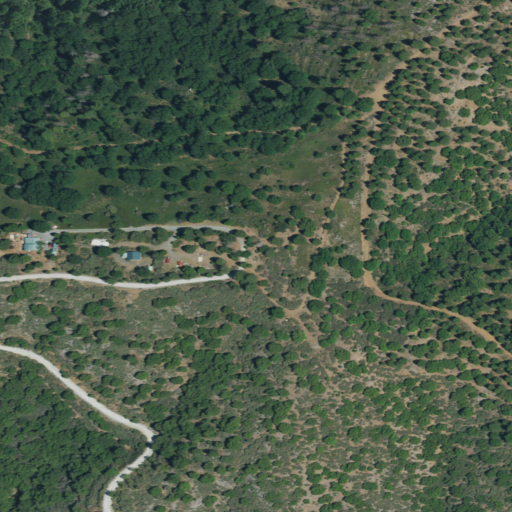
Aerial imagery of mountain in California named Hobron Hill containing shrub, evergreen forest, open development, low intensity development, and medium intensity development